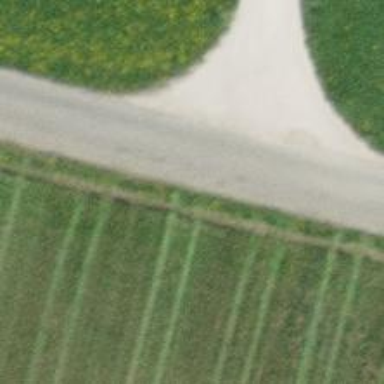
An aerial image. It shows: Track with fine gravel surface of grade2 quality.